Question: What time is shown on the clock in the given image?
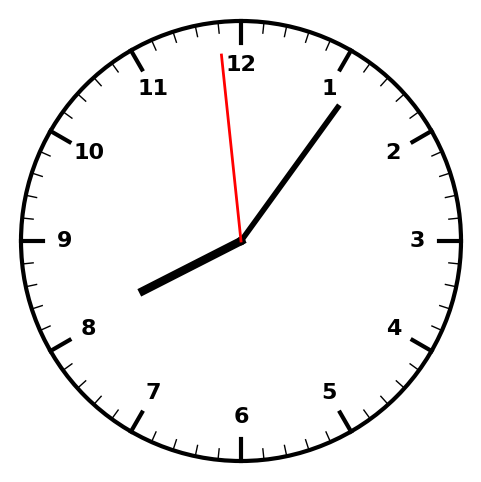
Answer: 08:05:59